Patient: sex F, age 59
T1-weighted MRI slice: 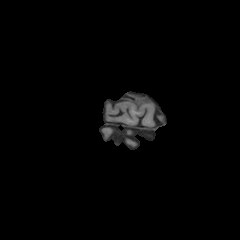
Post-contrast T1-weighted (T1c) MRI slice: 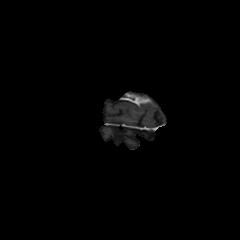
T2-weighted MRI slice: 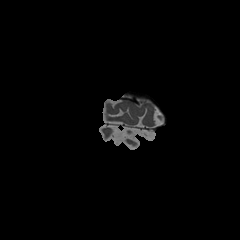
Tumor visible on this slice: yes
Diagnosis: Glioblastoma, IDH-wildtype
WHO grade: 4